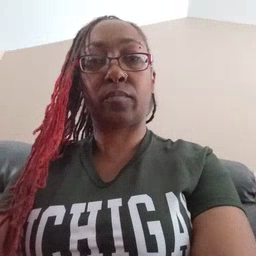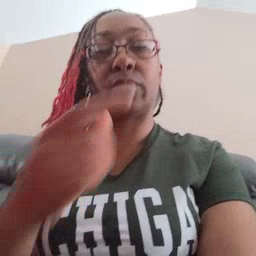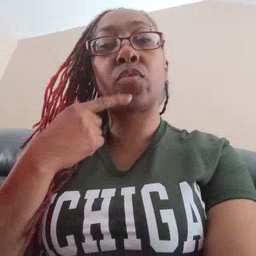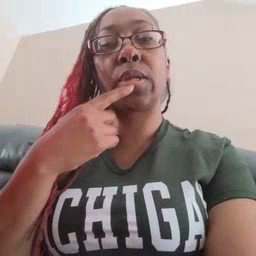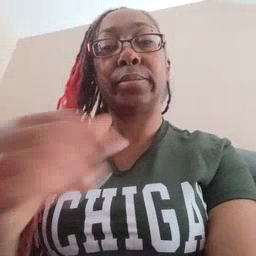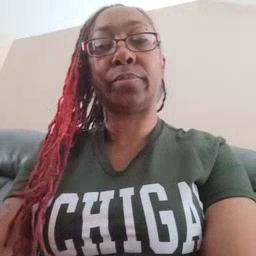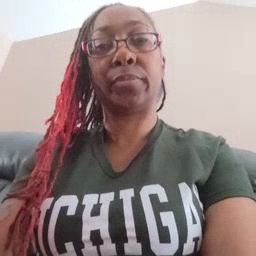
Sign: red